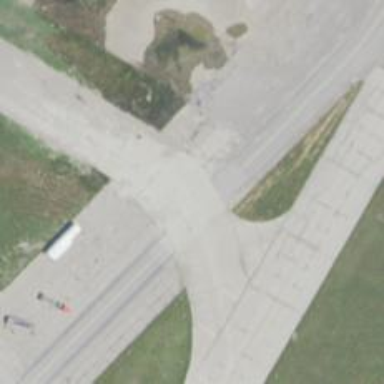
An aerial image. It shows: Service road.